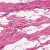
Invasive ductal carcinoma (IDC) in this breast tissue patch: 0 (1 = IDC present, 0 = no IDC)